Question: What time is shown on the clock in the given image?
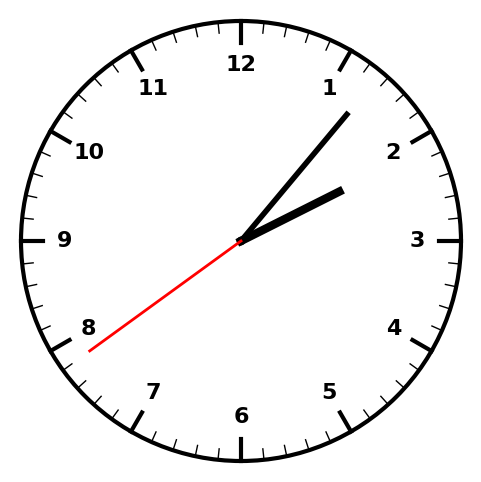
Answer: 02:06:39